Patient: sex M, age 17
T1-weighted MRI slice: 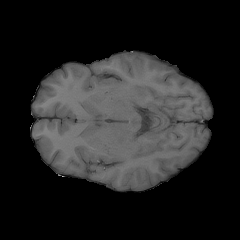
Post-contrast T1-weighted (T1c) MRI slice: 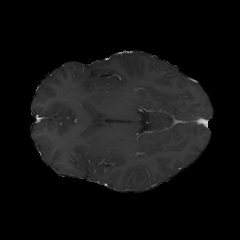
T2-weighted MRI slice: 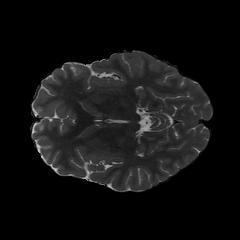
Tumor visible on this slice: no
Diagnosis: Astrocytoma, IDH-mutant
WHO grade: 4